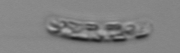
Label: Guinardia_striata